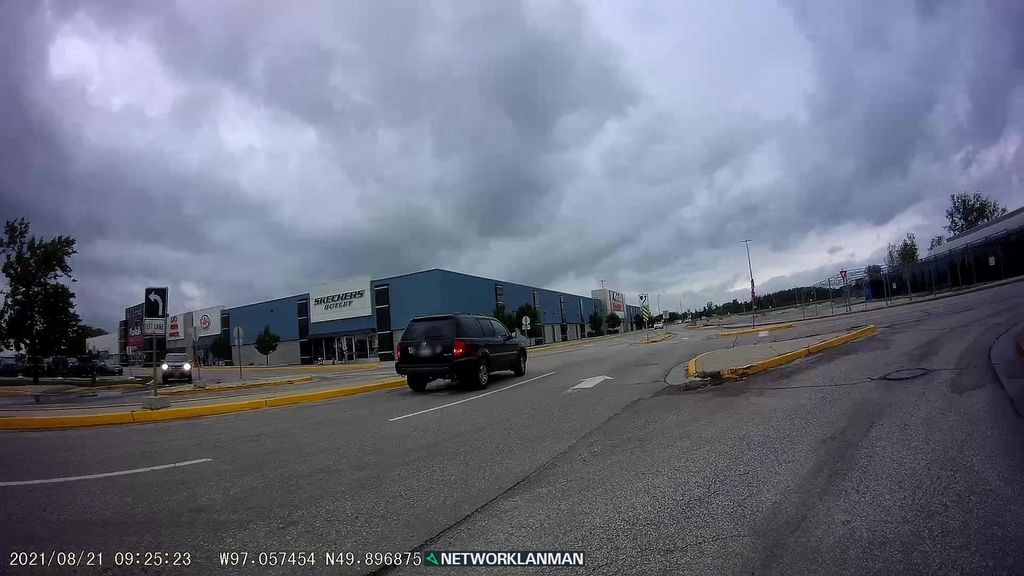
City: winnipeg